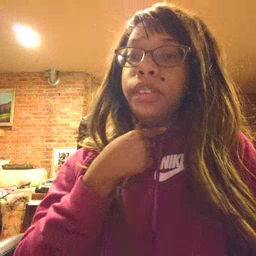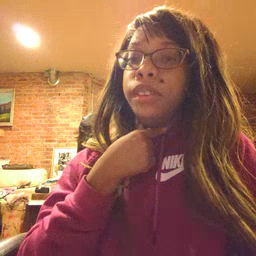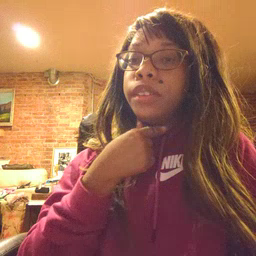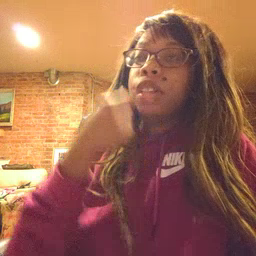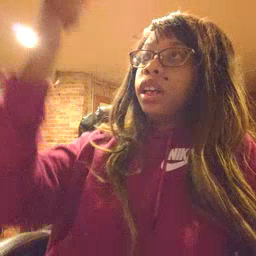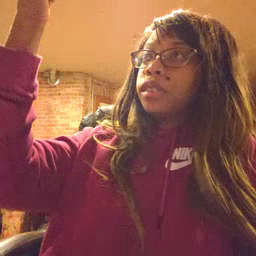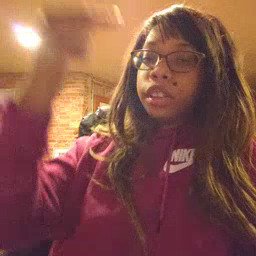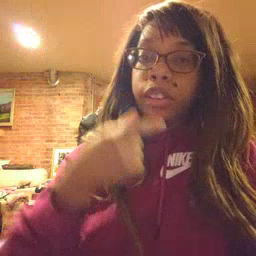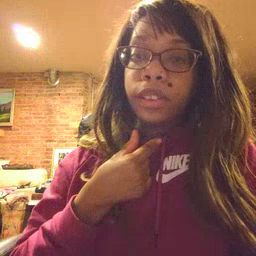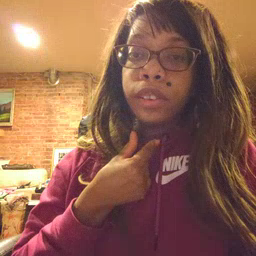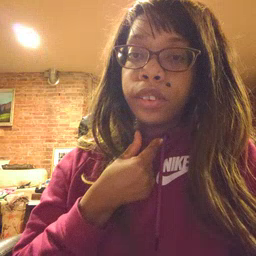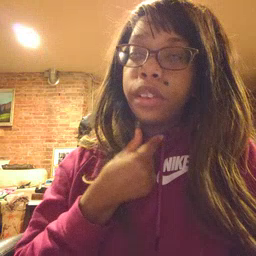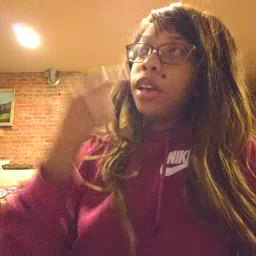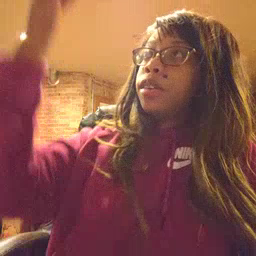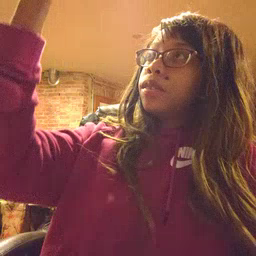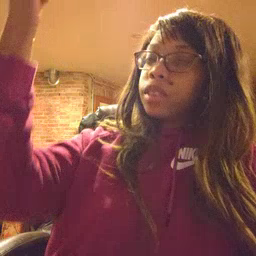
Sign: giraffe